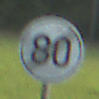
Verkehrszeichen: EndeGeschwindigkeit80
Umgebung: Outdoor, Nature
Tageszeit: SunriseSunset
Wetter: PartlyCloudy
Licht: Natural
Jahreszeit: NotSpecified
Kontrast: MediumContrast